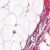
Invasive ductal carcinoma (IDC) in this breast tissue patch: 0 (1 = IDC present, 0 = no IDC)